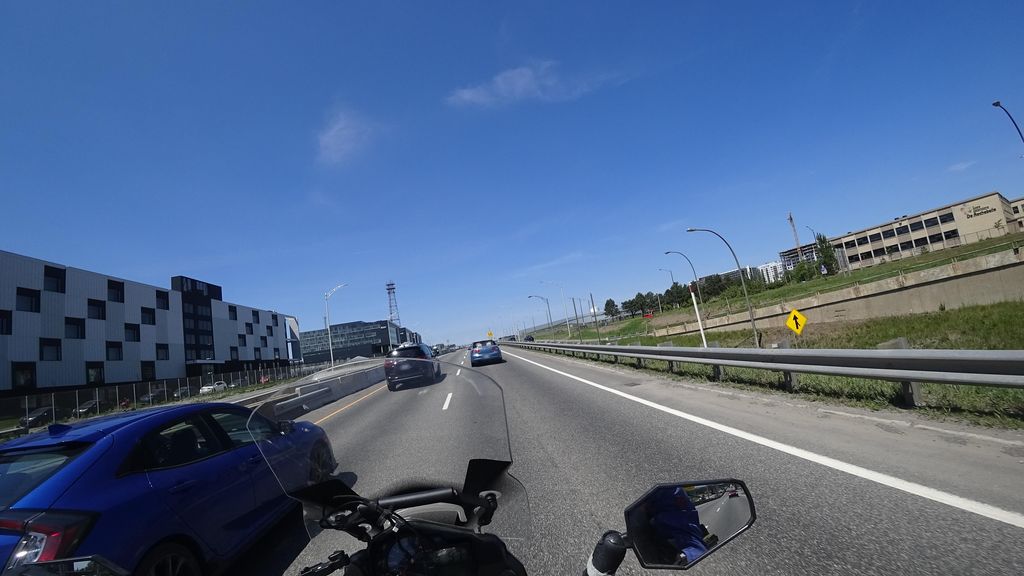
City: quebec_city